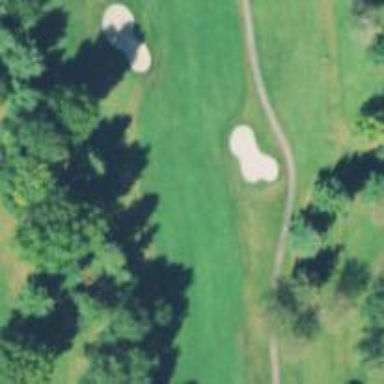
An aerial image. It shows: View of golf hole.